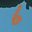
Label: 6